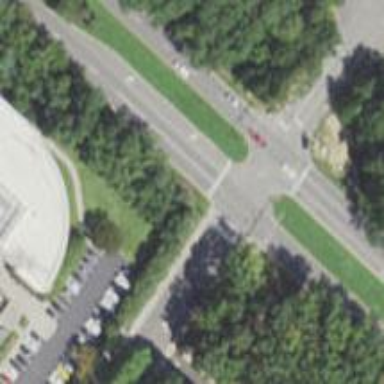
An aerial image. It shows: Marked road crossing.